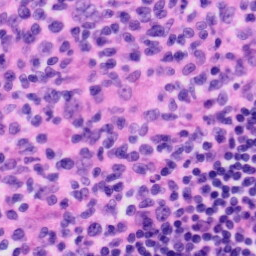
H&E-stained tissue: Tonsil